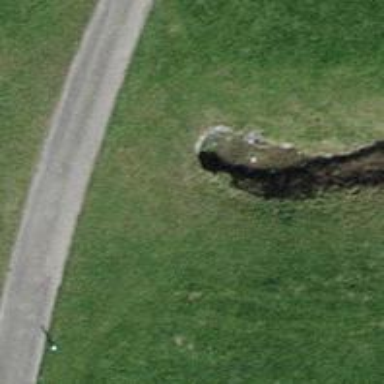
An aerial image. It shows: Culvert tunnel.